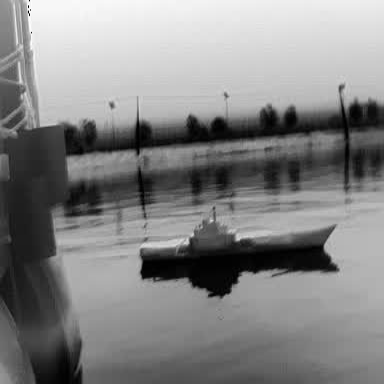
There is a warship in the infrared image.